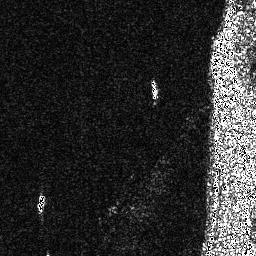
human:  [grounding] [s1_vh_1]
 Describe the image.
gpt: In the satellite image, there is  <ref>1 small ship </ref> <box>[[13, 75, 17, 83, 0]]</box> located at bottom left,  <ref>1 small ship </ref> <box>[[57, 30, 62, 39, 0]]</box> located at center.